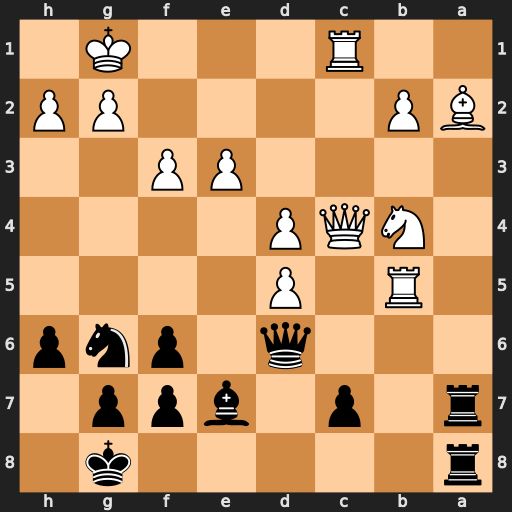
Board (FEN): r5k1/r1p1bpp1/3q1pnp/1R1P4/1NQP4/4PP2/BP4PP/2R3K1
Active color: b
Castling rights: -
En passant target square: -
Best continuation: Ra4 Bb3 Rxb4 Qxb4 Qxb4 Rxb4 Bxb4